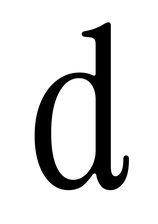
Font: InstrumentSerif-Regular